Question: I'm currently using Wordpress 4.0 and all my audios on posts/pages are embedded using the default Wordpress audio player - through a shortcode like:
'[audio http://en.support.files.wordpress.com/2012/05/mattmullenweg-interview.m4a]'
Now, I want to track how many times the play button is pressed. So, my question is:
I tried the following (and it didn't work):
'''
$('.mejs-playpause-button button').click(function(){
console.log('TESTING');
});
'''

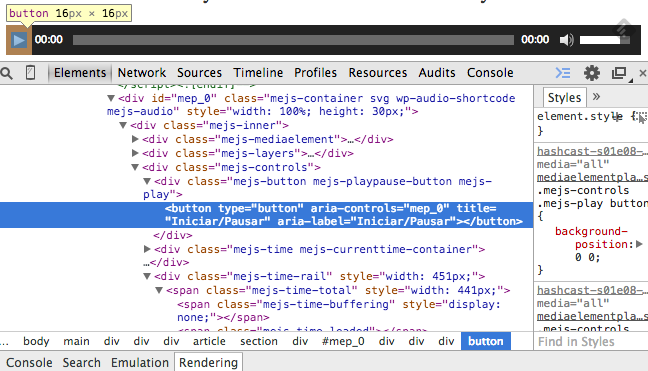
Answer: It's possible that the event propogation for that button is being prevented by the MediaElementJS library that manages the audio element.
As an alternative I would suggest listening for 'play' events on either the MediaElementJS element or directly selecting the native HTML audio element and listening for the 'play' event on this object.
I briefly attempted to get the MediaElementJS instance for a player but it is hard to get hold off because of the way that <URL>.
However you can add an event listener to an audio element and record the amount of times this element is fired:
'''
$('audio').on('play', function(){
console.log("play");
});
'''
This might not be the best solution if you have multiple elements on a page though.